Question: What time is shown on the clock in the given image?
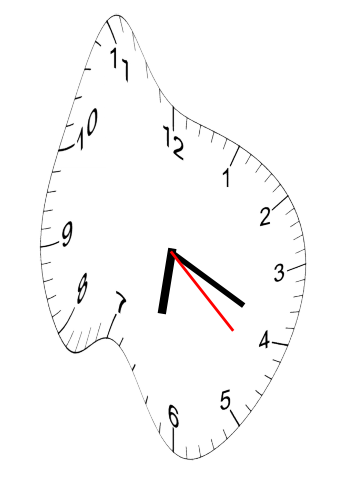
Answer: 06:19:22